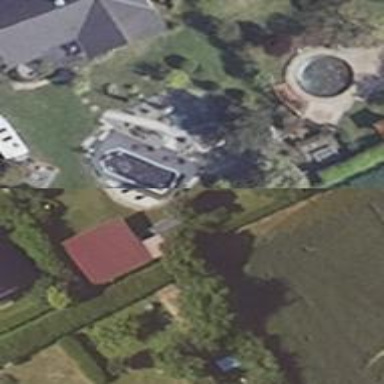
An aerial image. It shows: Swimming pool located in leisure land.